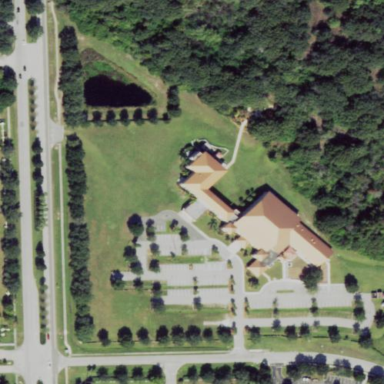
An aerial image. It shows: Building that is place of worship.